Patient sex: F
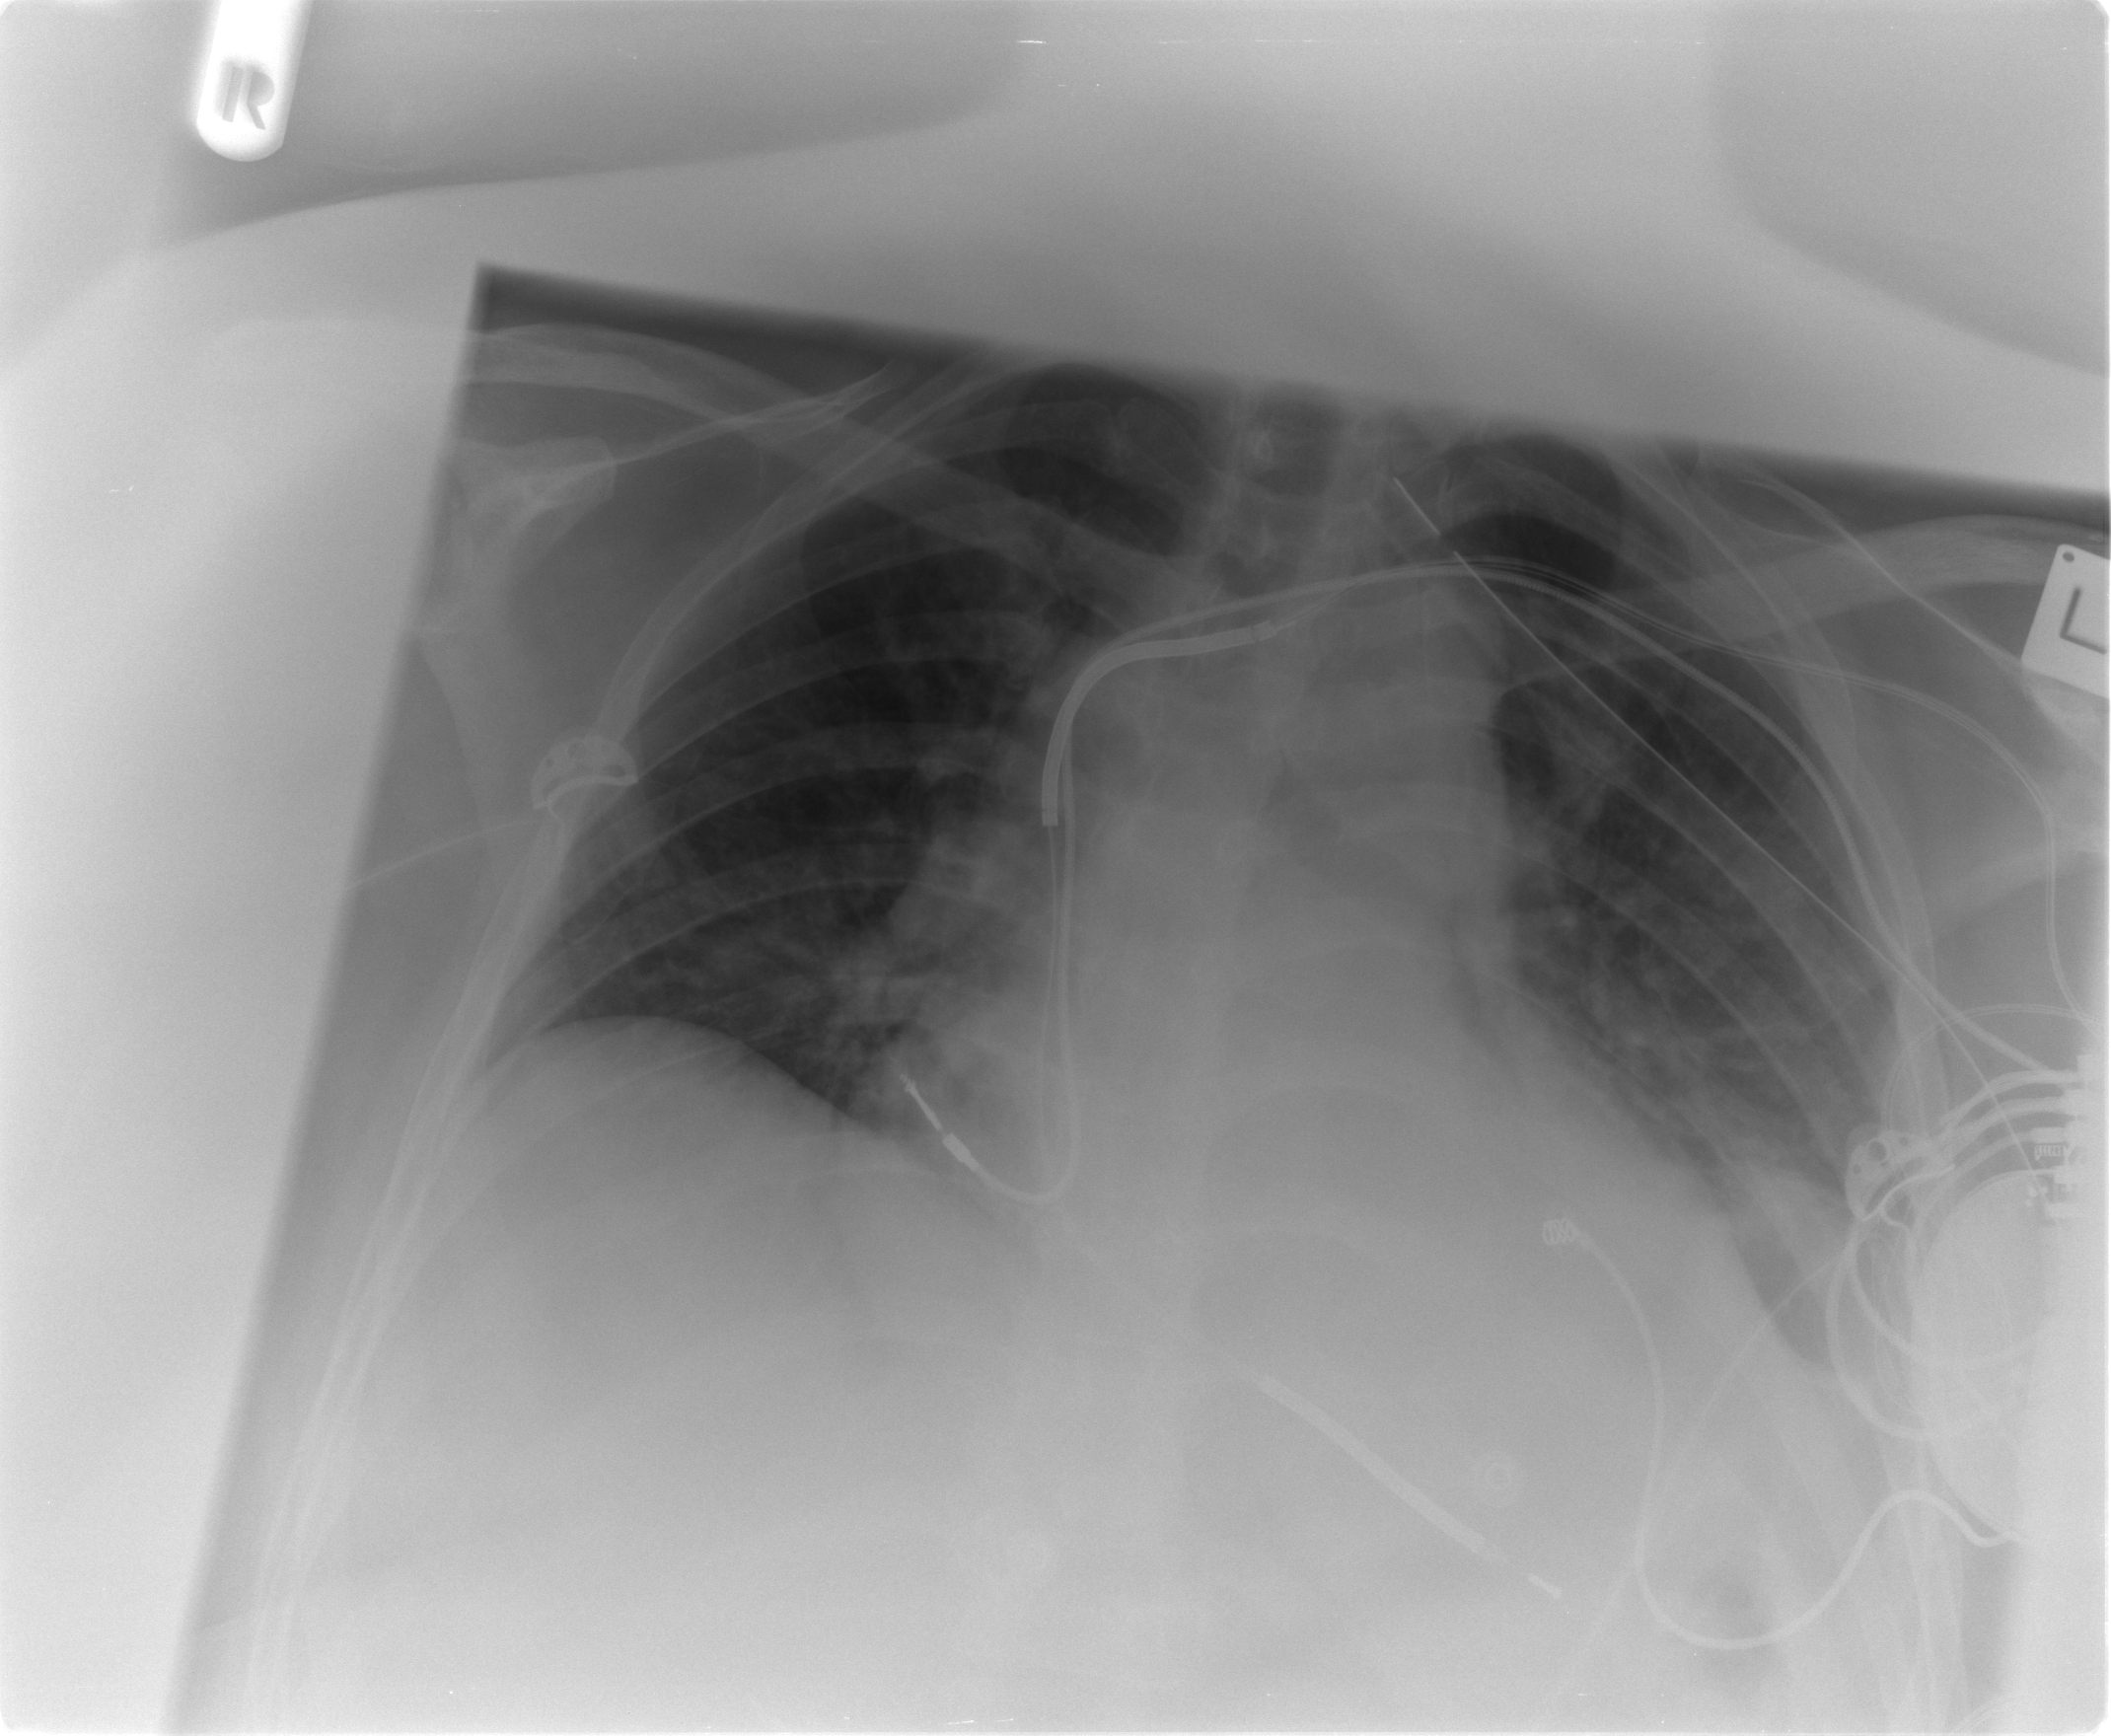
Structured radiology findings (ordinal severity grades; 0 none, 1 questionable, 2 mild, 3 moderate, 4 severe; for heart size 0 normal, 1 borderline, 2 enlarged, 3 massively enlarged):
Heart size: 2
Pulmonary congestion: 1
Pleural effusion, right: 0
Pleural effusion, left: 1
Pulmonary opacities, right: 2
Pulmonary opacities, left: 2
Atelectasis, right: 0
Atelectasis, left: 2